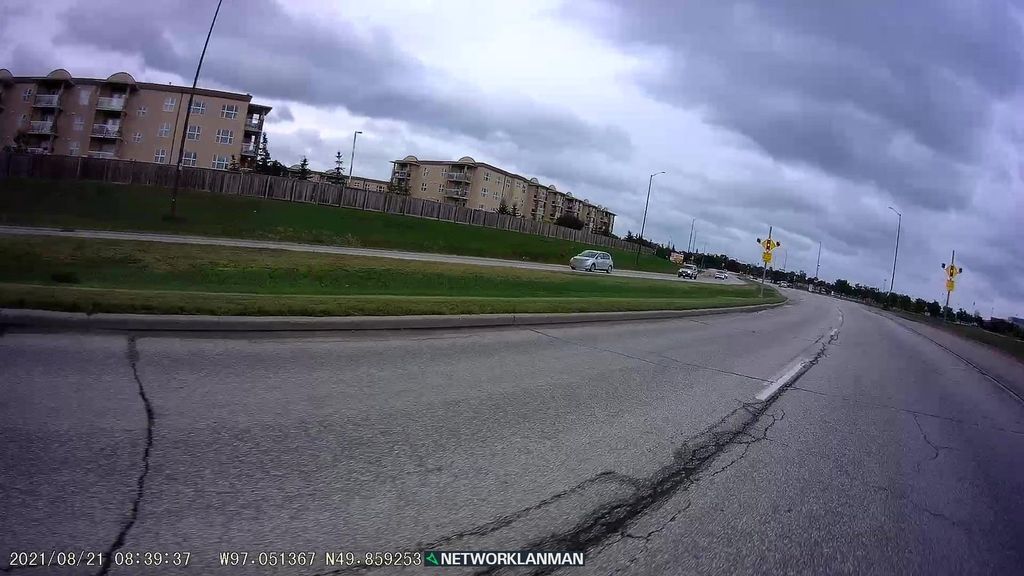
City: winnipeg